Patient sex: M
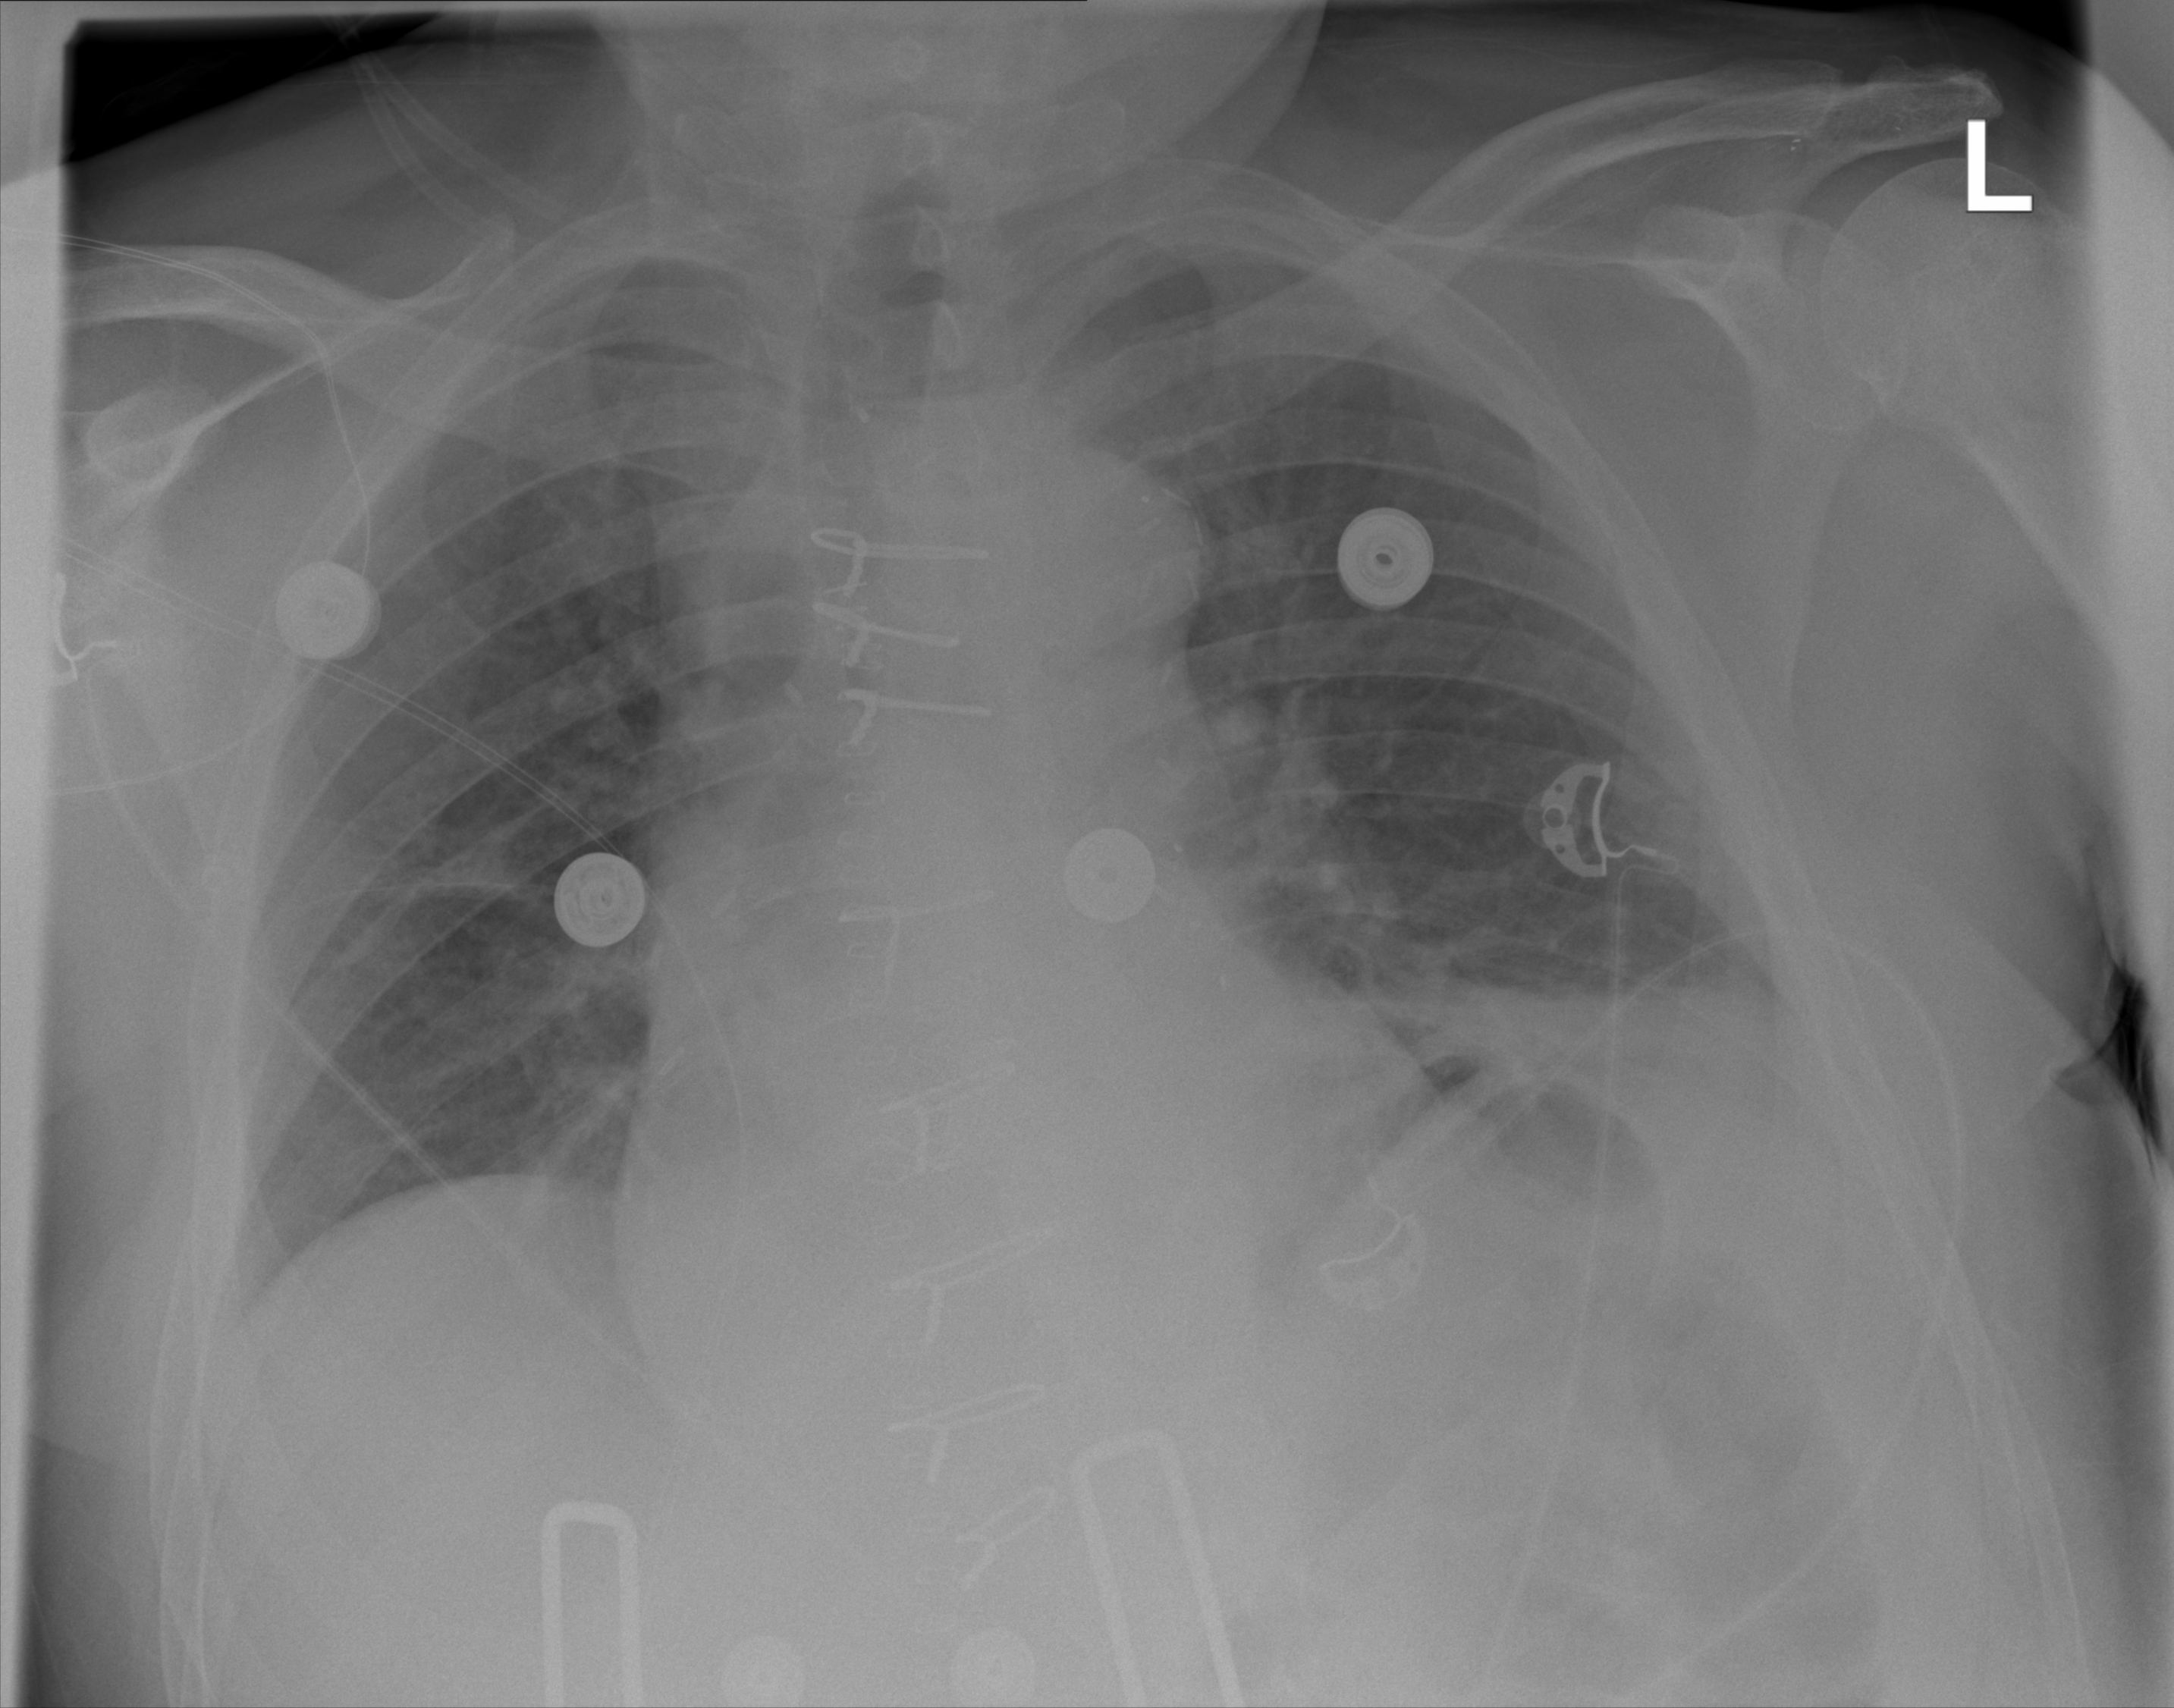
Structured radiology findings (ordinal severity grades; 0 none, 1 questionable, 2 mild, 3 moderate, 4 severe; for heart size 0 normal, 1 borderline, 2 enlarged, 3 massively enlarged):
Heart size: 2
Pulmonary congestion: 0
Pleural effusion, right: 0
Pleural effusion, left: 2
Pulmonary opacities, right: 0
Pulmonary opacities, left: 0
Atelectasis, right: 2
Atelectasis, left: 3